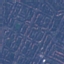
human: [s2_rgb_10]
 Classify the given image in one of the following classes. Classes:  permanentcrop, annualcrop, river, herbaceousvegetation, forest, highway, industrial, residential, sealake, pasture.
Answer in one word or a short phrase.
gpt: Residential